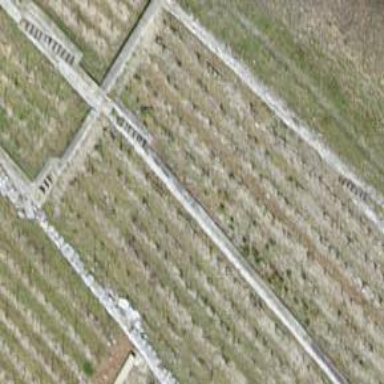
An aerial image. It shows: Retaining wall.